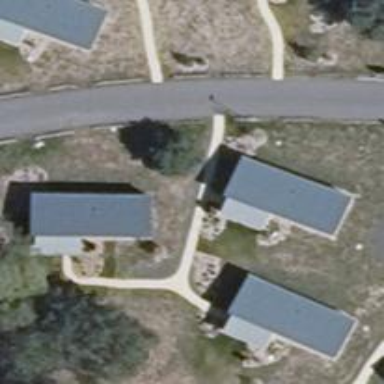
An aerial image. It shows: Concrete footway.